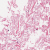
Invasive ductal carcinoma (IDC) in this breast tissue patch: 0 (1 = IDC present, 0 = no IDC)